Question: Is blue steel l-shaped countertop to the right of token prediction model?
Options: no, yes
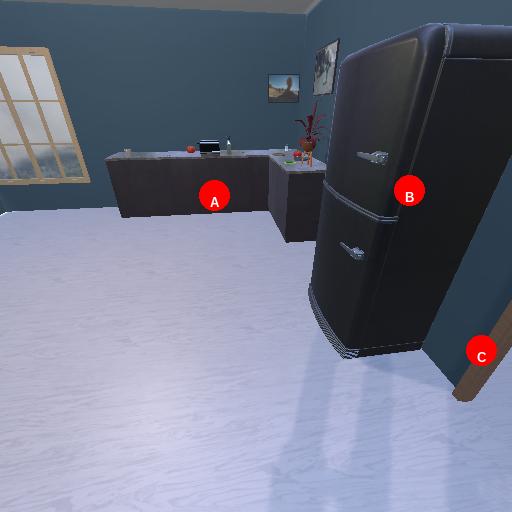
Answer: no